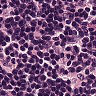
Metastatic tissue present: no